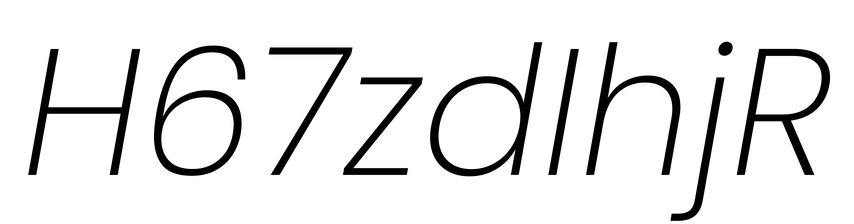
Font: Poppins-ExtraLightItalic